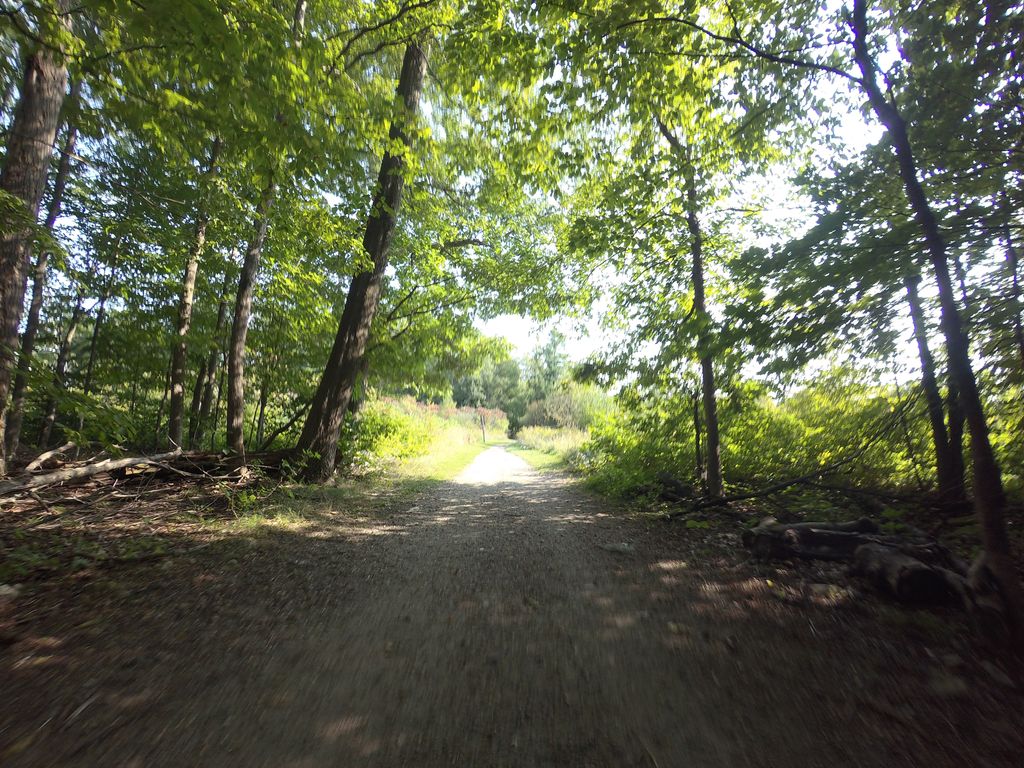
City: ottawa-gatineau